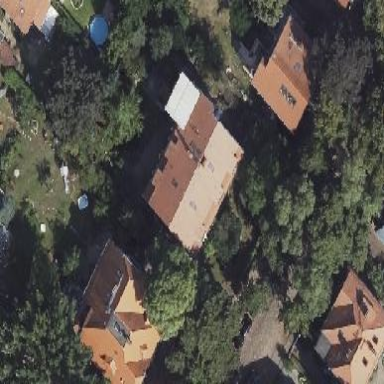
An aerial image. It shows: Detached building with gambrel roof design.